Current action and preconditions to check: trajectory_clear

Your task: For each precondition in the list above, predict whether it will hold at this action.

Consider the current scene as observed from the mobile robot's camera, and analyze the predicted future states of all dynamic agents (e.g., people, animals, vehicles, or any moving entities) within the NEXT SECOND.

IMPORTANT: Only answer "very likely" if you are absolutely certain—based on strong, clear evidence—that a dynamic agent will violate the precondition in the predicted future state. Do NOT answer "very likely" for unlikely, ambiguous, or low-probability risks.

Ask yourself for each precondition: Is there a high probability, with clear and convincing evidence, that the predicted future states of any dynamic agent will interfere with the predicted future state of the currently executing action within the NEXT SECOND, causing that precondition to fail?

Assess the risk level based on these predictions. Use "likely" or "very likely" if motions create a clear risk of interference.

Use "neutral" or "improbable" if agents are nearby but their predicted paths are clearly diverging or non-conflicting.

Failure Risk Categories: "very improbable", "improbable", "neutral", "likely", "very likely"

Answer Format: Output ONLY the probability_of_failure value from these categories: "very improbable", "improbable", "neutral", "likely", "very likely"

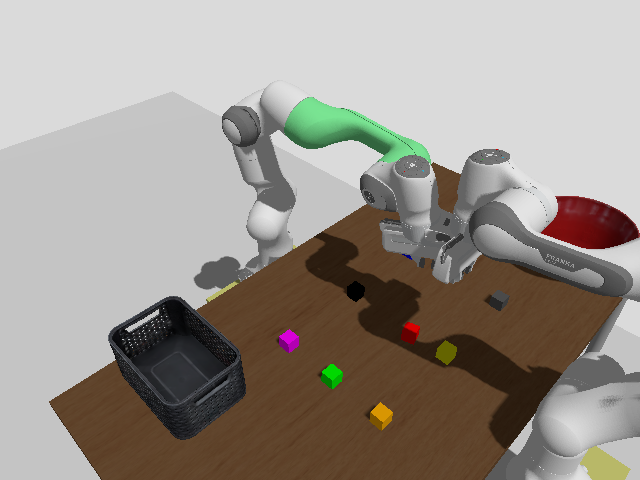

Answer: very likely